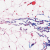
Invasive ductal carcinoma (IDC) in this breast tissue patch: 0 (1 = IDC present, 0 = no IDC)